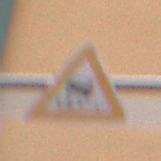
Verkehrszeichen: SchleuderOderRutschgefahr
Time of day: Midday
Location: Outdoor (Urban)
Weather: Overcast
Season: NotSpecified
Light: Natural